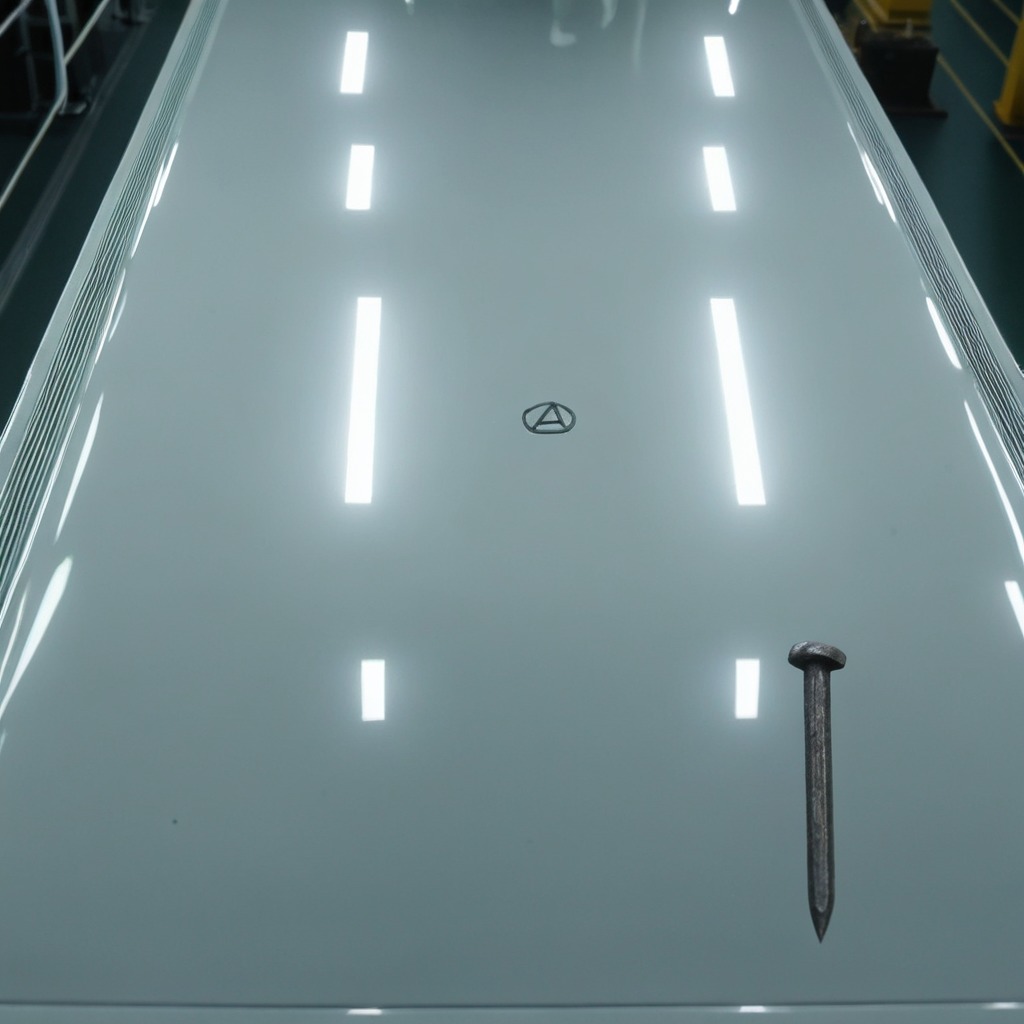
A nail is lying on the table.